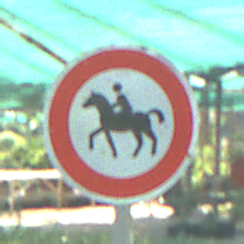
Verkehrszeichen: VerbotReiter
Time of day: MorningAfternoon
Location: Roofed (Special)
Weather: PartlyCloudy
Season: NotSpecified
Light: Natural